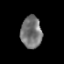
Tissue: prostate
Cell type: T cells
Senescence score: 0.2819
Nuclear area (px): 664
Mean DAPI intensity: 116.595